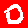
Digit: 0